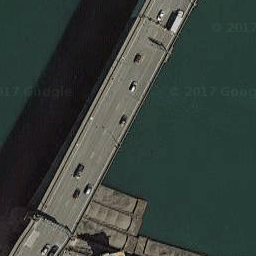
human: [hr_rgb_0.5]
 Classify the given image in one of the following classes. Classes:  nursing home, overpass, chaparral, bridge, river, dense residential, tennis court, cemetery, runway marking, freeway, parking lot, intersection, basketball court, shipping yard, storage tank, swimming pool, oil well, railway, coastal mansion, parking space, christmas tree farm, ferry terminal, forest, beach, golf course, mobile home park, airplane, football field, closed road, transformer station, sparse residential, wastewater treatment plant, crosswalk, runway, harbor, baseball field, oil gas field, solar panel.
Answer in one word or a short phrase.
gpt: bridge